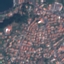
Label: Residential